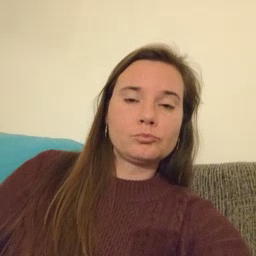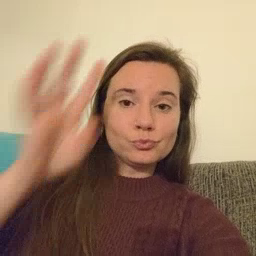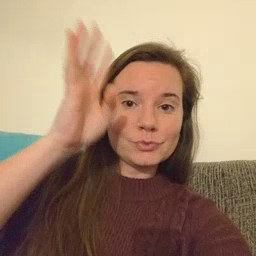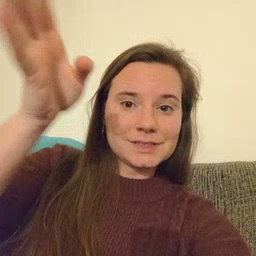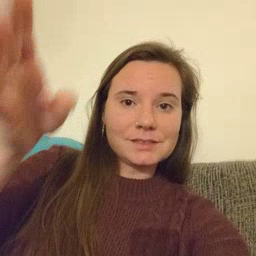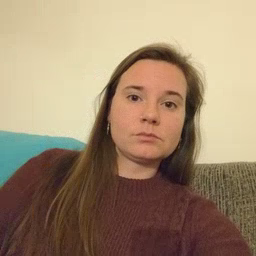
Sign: pretend